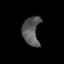
Tissue: skin
Cell type: Epithelial cells
Senescence score: 0.2367
Nuclear area (px): 476
Mean DAPI intensity: 88.603